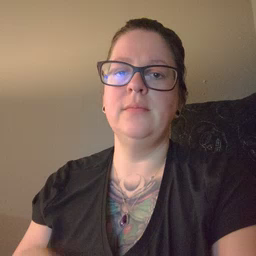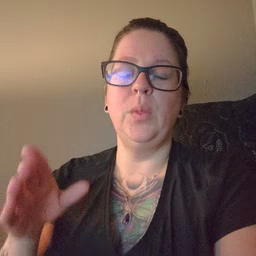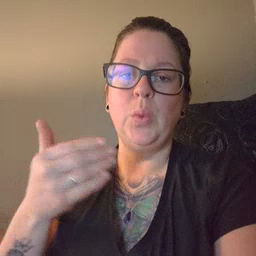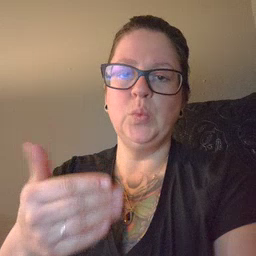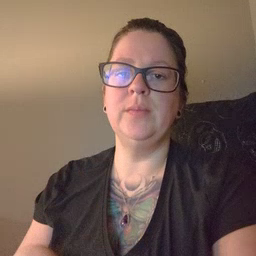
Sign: close